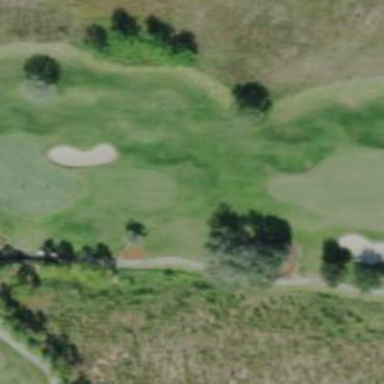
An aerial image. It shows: Golf hole.